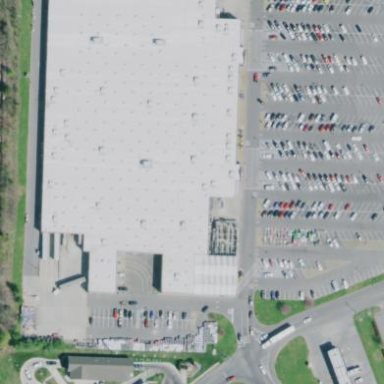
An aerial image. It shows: Commercial building housing supermarket.